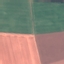
Label: AnnualCrop